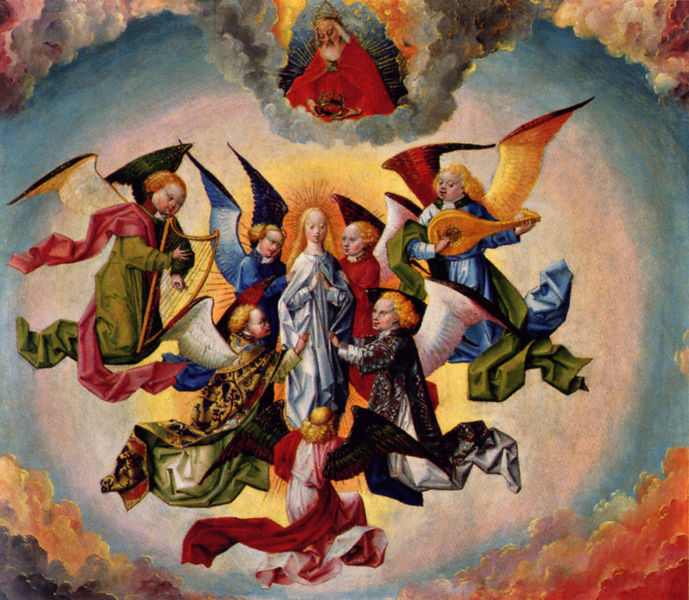
Titel: Himmelfahrt Mariens
Künstler: Meister des Bartholomäusaltares
Standort: Los Angeles
Institution: The J. Paul Getty Museum
Schlagwörter: blau, feuer, flügel, gemälde, gott, himmel, weiß, wolken, gelb, grün, bunt, hell, licht, orange, schwarz, rot, wolke, blond, falten, kleidung, herr, krausen, wolen, kirche, sonne, auge, gewand, gewänder, gesang, gitarre, instrumente, musik, krone, locken, rosa, kreis, engel, farben, farbe, violett, religion, strahlen, kranz, singen, nimbus, gotisch, krönung, schwingen, chor, heilige, fresko, laute, mandoline, harfe, sonnengott, heilig, maria, petrus, himmelfahrt, schar, apotheose, marienkrönung, mandorla, musikinstrumente, ukulele, glorie, gottvater, himmelskönigin, mariä himmelfahrt, engelschaar, hafe, lüfte, mutter teresa